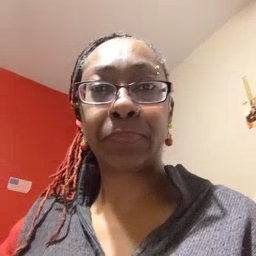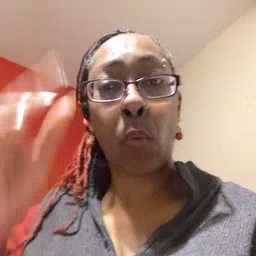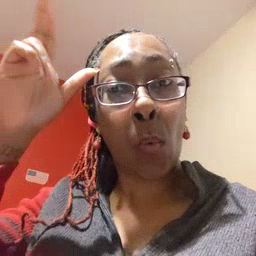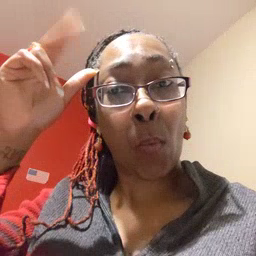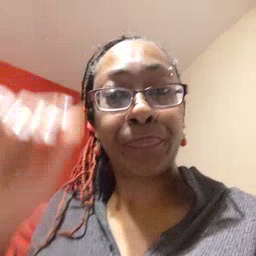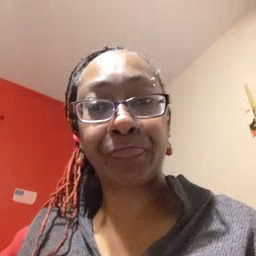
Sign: horse